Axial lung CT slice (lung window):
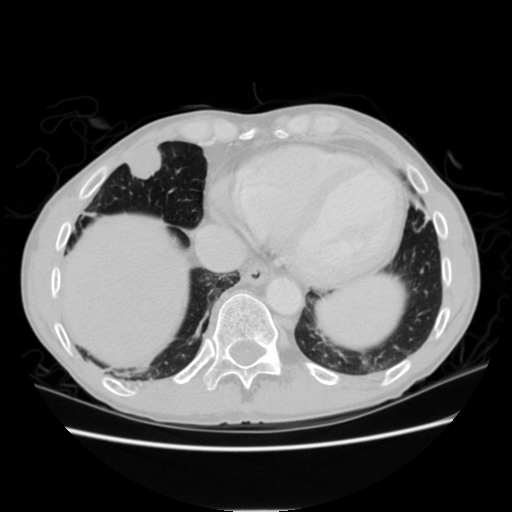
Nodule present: yes
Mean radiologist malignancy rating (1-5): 4.5